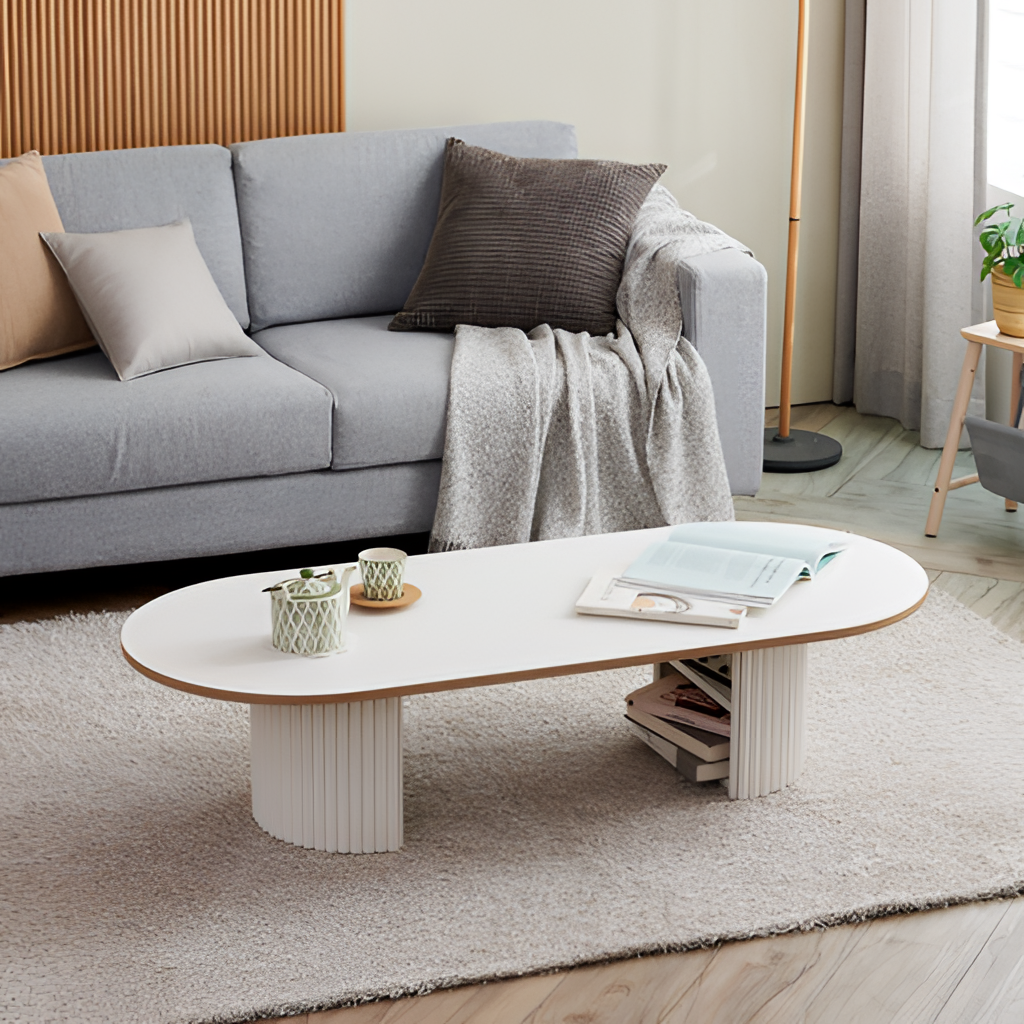
living room, fabric sofa, paint wallpaper, with solid pattern, contemporary, natural wood flooring, with plank pattern